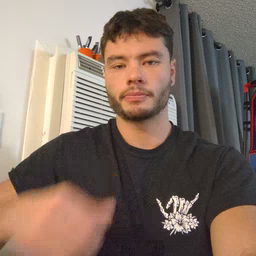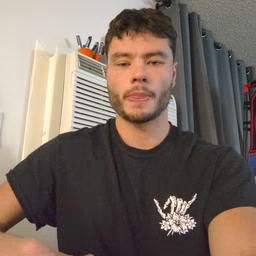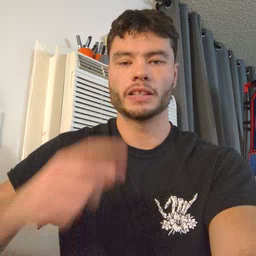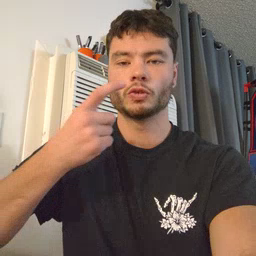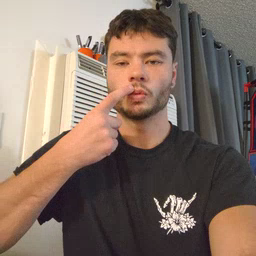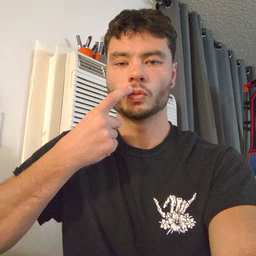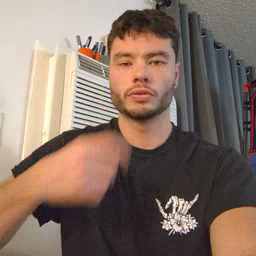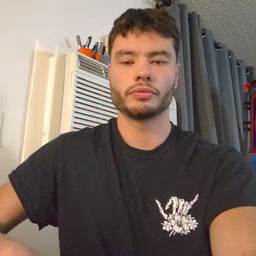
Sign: tooth